Question: I have some datas, say from [0.1:0.1:0.9]+[1:1:10].
If I use scatter to plot it, it looks like this.

However, it want the points equally distribute along the axis, anyone can tell me how to do it? What I mean is the distance between data points in [0.1-0.9] are the same with [1-10] on the graph respect to x-axis.
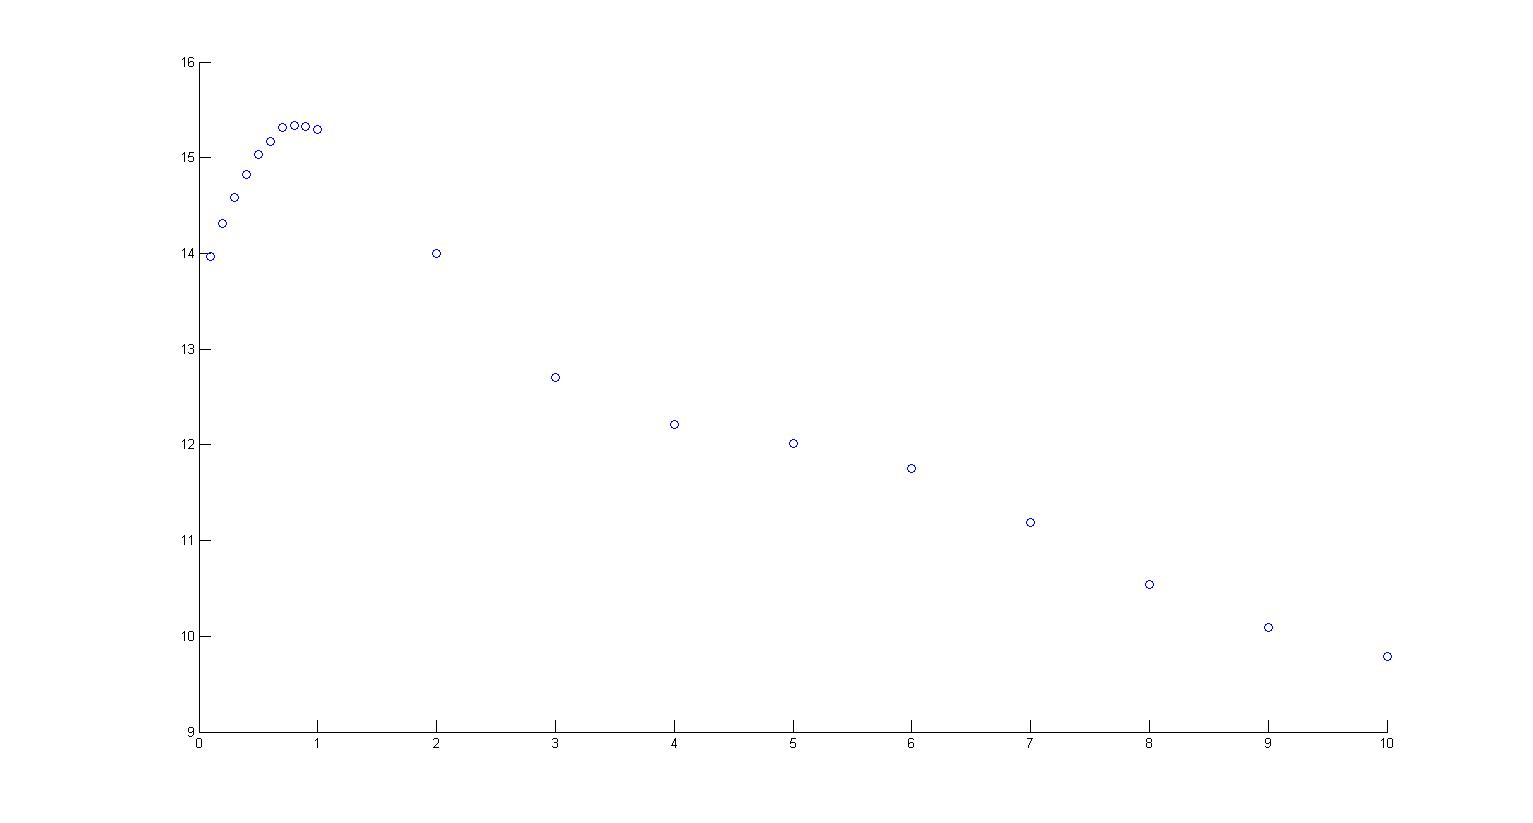
Answer: If your data is contained in vectors 'x' and 'y', use
'''
plot(y,'o')
'''
instead of 'plot(x,y,'o')' or 'scatter(x,y)'.
If you want to label the 'x' axis, use something like
'''
set(gca,'xtick',1:length(y),'xticklabel',[.1:.1:.9 1:10])
'''
Or you might want a subset of the labels, for example:
'''
set(gca,'xtick',1:2:length(y),'xticklabel',[.1:.2:.9 2:2:10])
'''